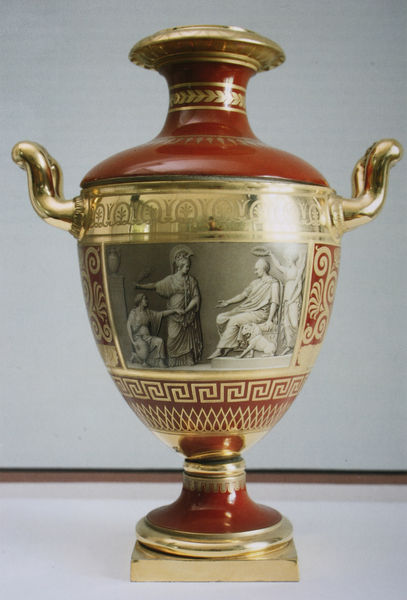
Titel: Vase mit Huldigung der Manufaktur an König Ludwig I.
Künstler: Friedrich von Gärtner
Standort: München
Institution: Bayerische Verwaltung der staatlichen Schlösser, Gärten und Seen
Schlagwörter: fuß, gruppe, held, mann, schatten, weiß, wolf, frauen, menschen, frau, hintergrund, licht, männer, schwarz, szene, tisch, blüten, rot, tier, ornament, wand, sockel, bild, spiegelung, gitter, gold, amphore, henkel, keramik, ranken, vase, weis, rand, kaiser, könig, thron, dekor, ornamente, verzierung, glänzend, bauch, plinthe, foto, fotografie, photographie, griff, deckel, vergoldet, knien, soldat, helm, kranz, lorbeer, lorbeerkranz, göttin, sieg, photo, fries, römer, farbfoto, antik, griechisch, krönung, griechenland, korinth, löwe, basis, reflex, empire, heilig, bemalung, korinthisch, gegenstand, urne, aufnahme, meander, römisch, mäander, palmetten, cäsar, borten, palmette, ceasar, pilnthe, deckeö, grichen, gebrauch, tunuika, sphore